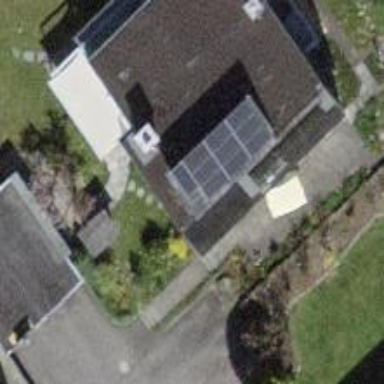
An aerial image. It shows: Solar power generator utilizing photovoltaic technology with solar photovoltaic panels.